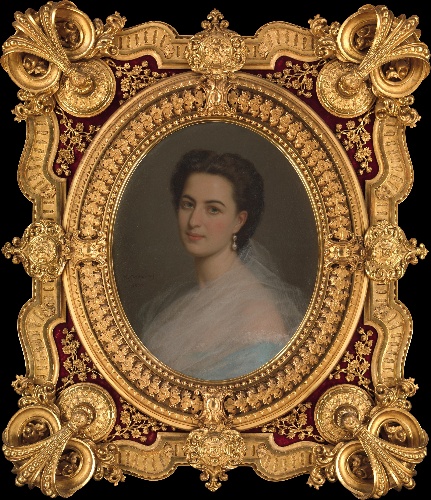
Title: Portrait of a Woman (Marianna Panciatichi, marchesa Paolucci delle Roncole, 1835–1919, or her sister-in-law, Beatrice Ferrari-Corbelli di Reggio, contessa di Lucciano)
Artist: Michele Gordigiani
Artist bio: Italian, Florence 1835–1909 Florence
Date: 1864
Object type: Painting
Classification: Paintings
Medium: Oil on canvas
Dimensions: 25 3/16 x 20 1/2 in. (64 x 52 cm)
Department: European Paintings
Credit line: Purchase, Anne Cox Chambers Gift, 2011
Accession year: 2011
Repository: Metropolitan Museum of Art, New York, NY
Tags: Portraits|Women